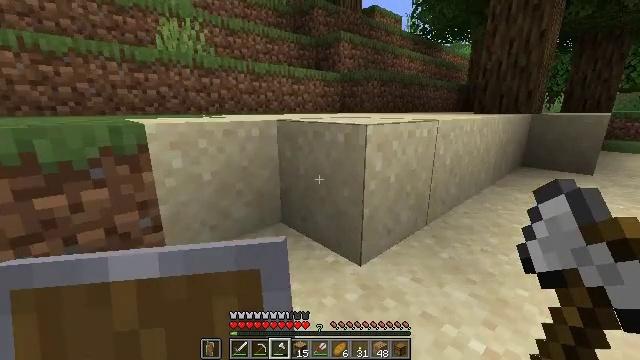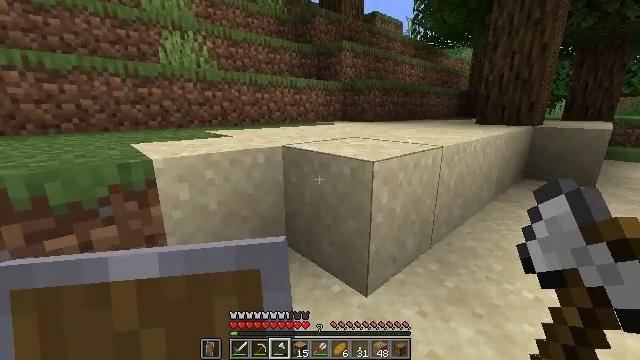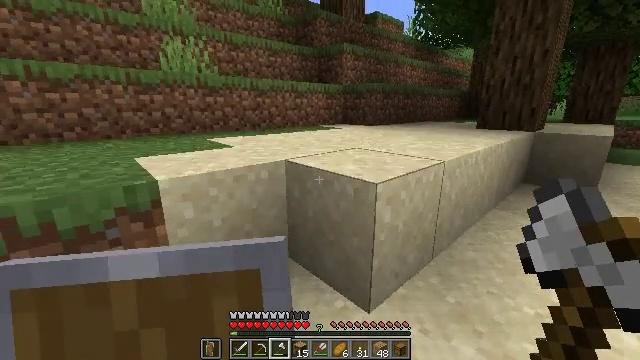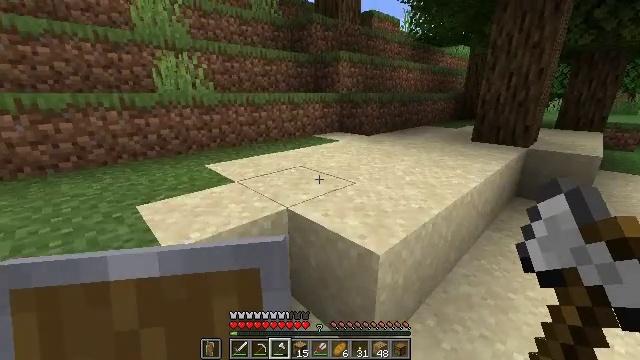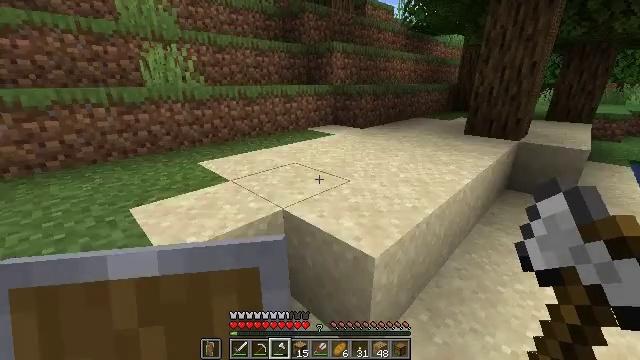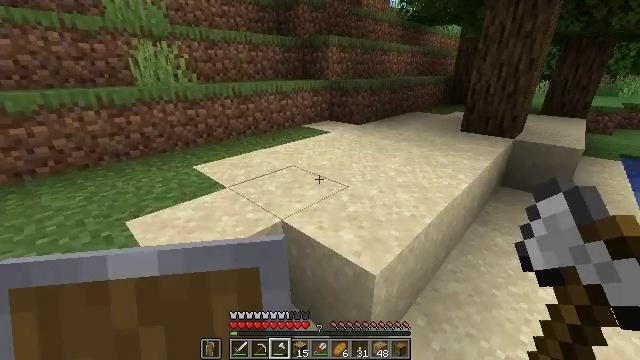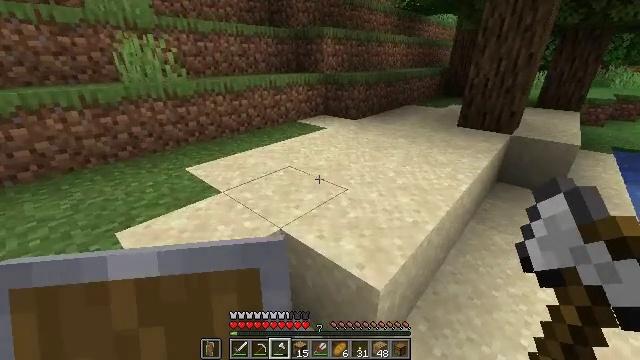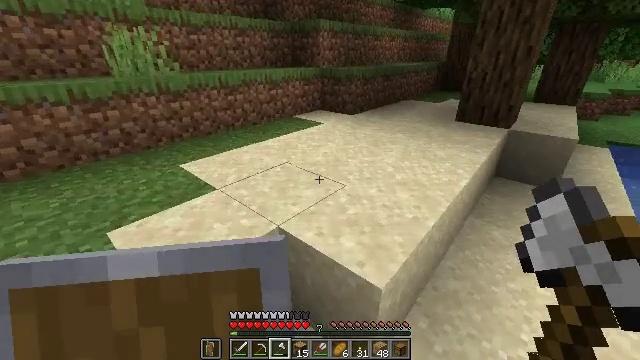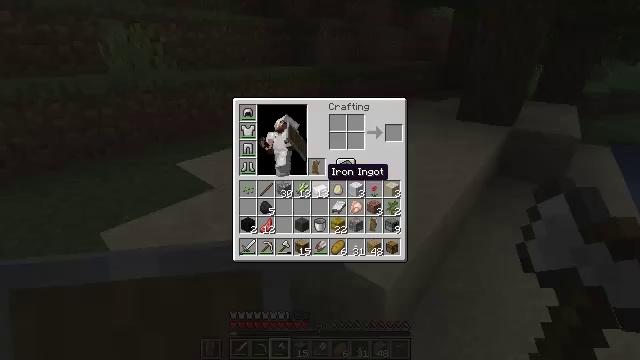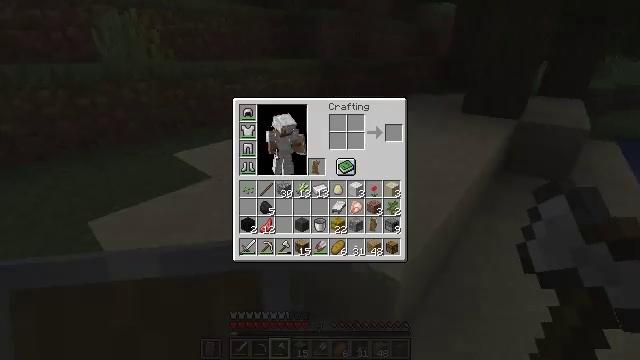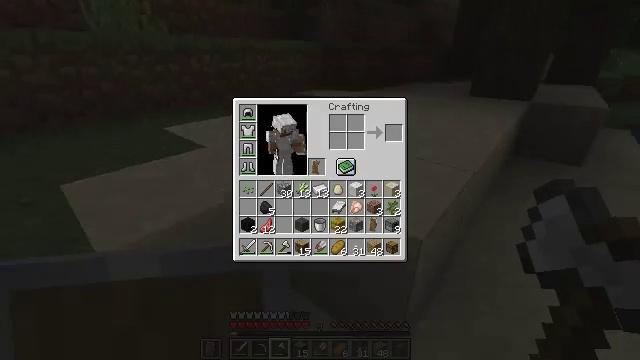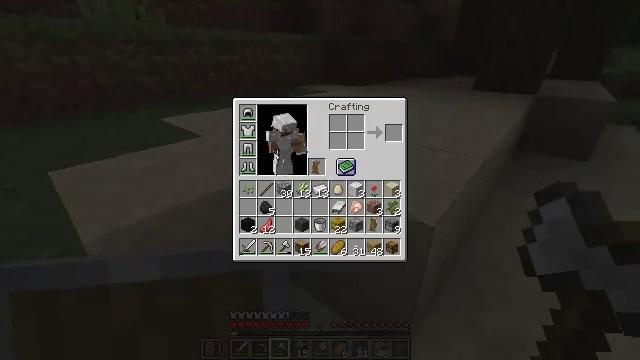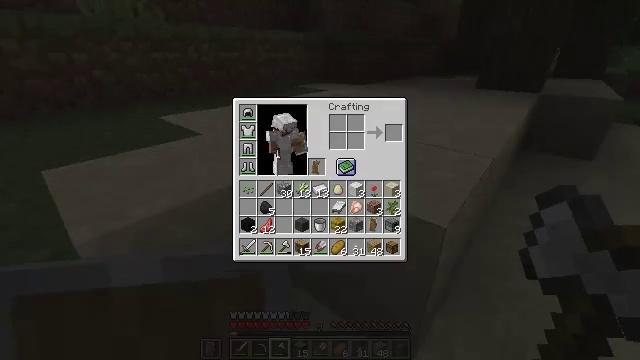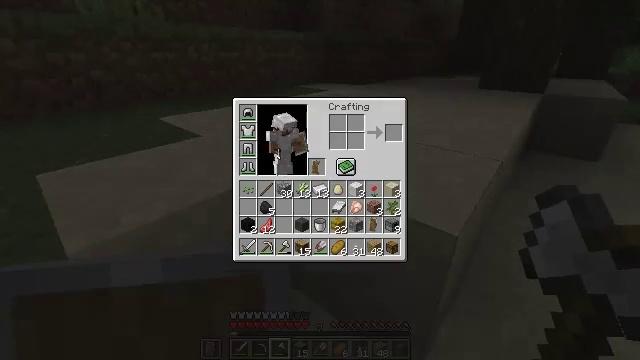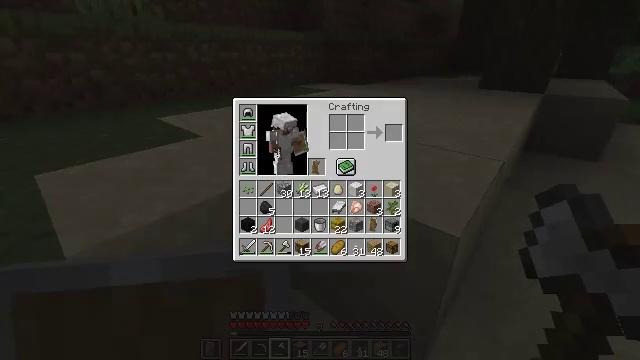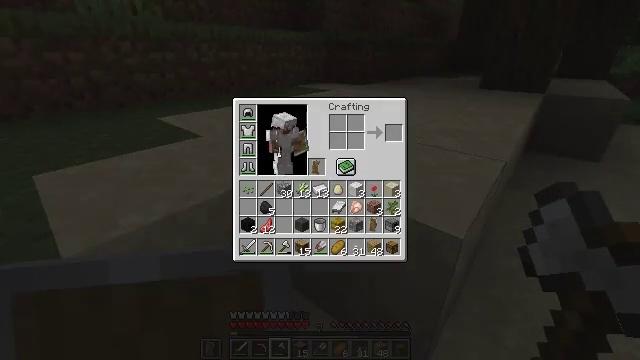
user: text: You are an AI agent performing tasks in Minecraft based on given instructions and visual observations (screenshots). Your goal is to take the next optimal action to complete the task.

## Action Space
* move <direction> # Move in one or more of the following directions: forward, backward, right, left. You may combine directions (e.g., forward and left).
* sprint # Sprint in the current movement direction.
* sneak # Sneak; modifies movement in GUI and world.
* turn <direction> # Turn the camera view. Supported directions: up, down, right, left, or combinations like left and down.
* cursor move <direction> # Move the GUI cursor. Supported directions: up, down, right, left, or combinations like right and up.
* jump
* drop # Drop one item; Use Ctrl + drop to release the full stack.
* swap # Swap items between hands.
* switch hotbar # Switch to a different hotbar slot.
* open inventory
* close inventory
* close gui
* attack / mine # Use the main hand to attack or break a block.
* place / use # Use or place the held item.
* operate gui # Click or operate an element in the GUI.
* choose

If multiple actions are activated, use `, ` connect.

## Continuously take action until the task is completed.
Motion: motion action
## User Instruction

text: Collect sand to make glass.
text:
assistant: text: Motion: move forward, jump
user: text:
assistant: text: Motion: move forward, jump
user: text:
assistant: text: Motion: move forward, turn right and down, jump
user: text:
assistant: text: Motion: move forward, turn right and down, jump
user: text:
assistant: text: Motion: move forward, turn right and down, jump
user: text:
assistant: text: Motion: turn right and down
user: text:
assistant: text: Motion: no_op
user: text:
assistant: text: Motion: open inventory
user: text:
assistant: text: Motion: open inventory
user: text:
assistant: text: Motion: cursor move right, open inventory
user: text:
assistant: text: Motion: cursor move right
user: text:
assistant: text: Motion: cursor move right
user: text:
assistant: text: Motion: cursor move right
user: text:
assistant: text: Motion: cursor move right and up
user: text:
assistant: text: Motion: no_op
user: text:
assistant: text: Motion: no_op
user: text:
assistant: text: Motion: no_op
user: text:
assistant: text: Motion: cursor move right
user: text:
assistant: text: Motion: no_op
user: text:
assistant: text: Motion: close inventory
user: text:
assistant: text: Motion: close inventory
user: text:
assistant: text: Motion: turn right, close inventory
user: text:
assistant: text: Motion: move forward, turn right and down
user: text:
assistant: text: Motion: move forward, turn right, attack / mine
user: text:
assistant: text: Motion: move forward, attack / mine
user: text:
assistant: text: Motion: attack / mine
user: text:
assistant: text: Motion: attack / mine
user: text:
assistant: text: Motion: attack / mine
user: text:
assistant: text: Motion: attack / mine
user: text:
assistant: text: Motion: attack / mine